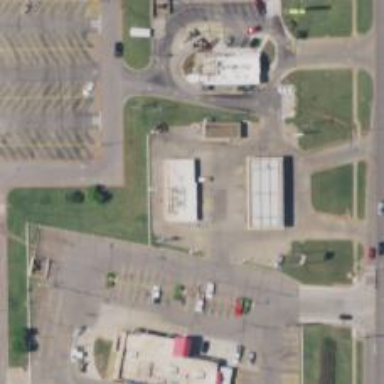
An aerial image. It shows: Convenience shop.